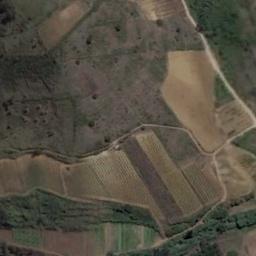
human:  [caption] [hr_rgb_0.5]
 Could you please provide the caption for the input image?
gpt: There are many plants on the terrace .

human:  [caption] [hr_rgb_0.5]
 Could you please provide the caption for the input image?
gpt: There are two houses with orange roofs by the terraces .

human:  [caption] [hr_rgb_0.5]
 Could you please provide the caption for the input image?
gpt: A large layer of brown and green mixed terraces with several winding narrow paths .

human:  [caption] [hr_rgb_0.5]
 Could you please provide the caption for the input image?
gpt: The bare terrace is next to some trees .

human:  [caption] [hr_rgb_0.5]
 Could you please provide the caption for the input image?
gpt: There are some brown terraces of different sizes .